Question:
I have two fragments in my activity. Fragment2 overlaps Fragment1. And Fragment1 takes up the entire screen. When the user taps Fragment1 I would like Fragment2 to disappear.
My question is how can I determine that Fragment1 was tapped?
Fragment1 is mostly made up of a webview which I was thinking I could use its setOnTouchListener but it doesn't seem to ever be called.
Any suggestions would be appreciated.
Bradley4
This is how I implemented the onTouchListener:
1) first I implemented "OnTouchListener"
'''
public class Frag_ItemDetail extends Fragment implements OnTouchListener {
'''
2)then I overrode onTouch
'''
@Override
public boolean onTouch(View v, MotionEvent event) {
Log.d("myclass", "onTouch");
return false;
}
'''
3) then I set the setOnTouchListener to my webview
'''
WebView itemFullDescription = (WebView) v.findViewById(R.id.itemFullDescription);
WebView.setOnTouchListener(this);
'''
I set the onTouchListenerner on a button and it worked fine. It just isnt' working for the webview.
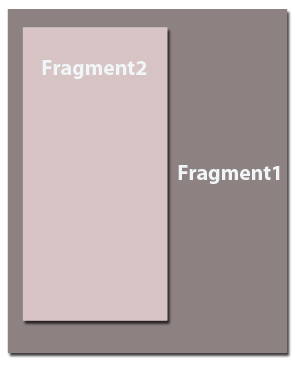
Answer: I extended the 'LinearLayout' class and overrode 'onInterceptTouchEvent' so if 'Fragment1' is touched 'Fragment2' would disappear, which is working.